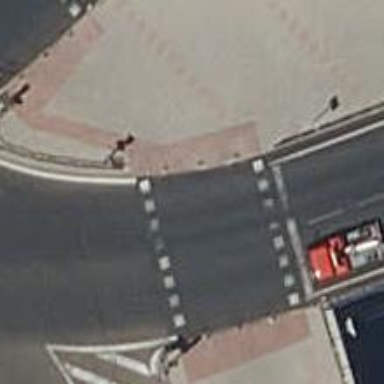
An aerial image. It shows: Road crossing with traffic signals.